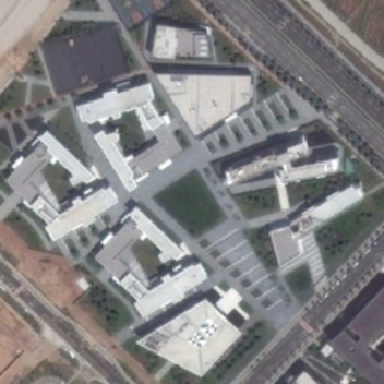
Several white buildings with two basketball courts are surrounded by roads in the business district .